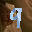
Label: 9